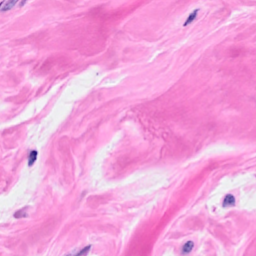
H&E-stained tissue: Breast